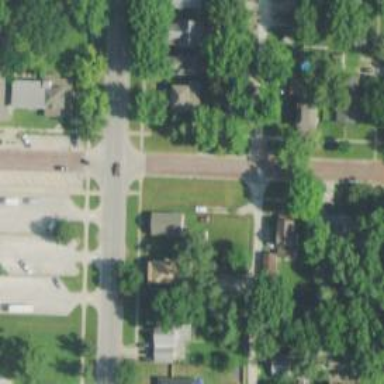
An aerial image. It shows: Residential road.